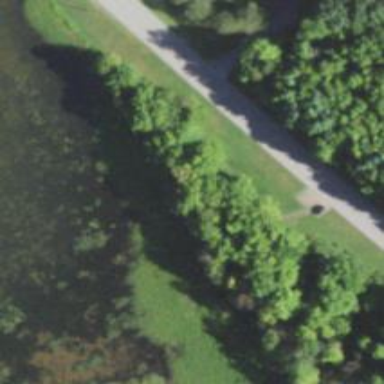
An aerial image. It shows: Bird hide located in leisure land area.